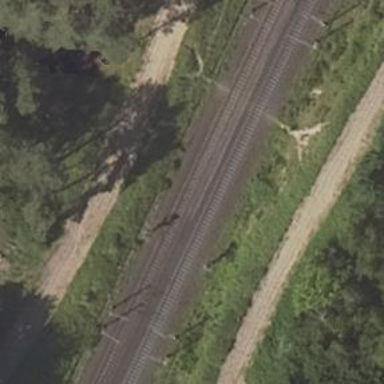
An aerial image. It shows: Railway signal.